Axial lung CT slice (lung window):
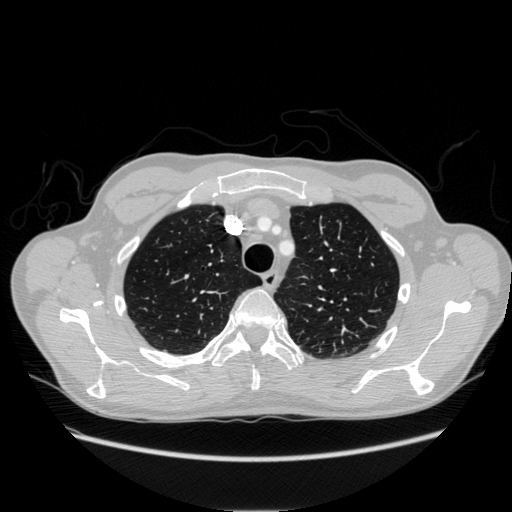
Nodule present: no